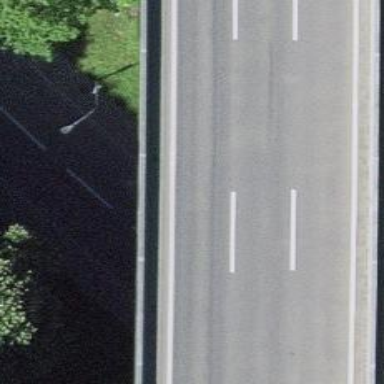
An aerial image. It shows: Asphalt bridge on motorway.